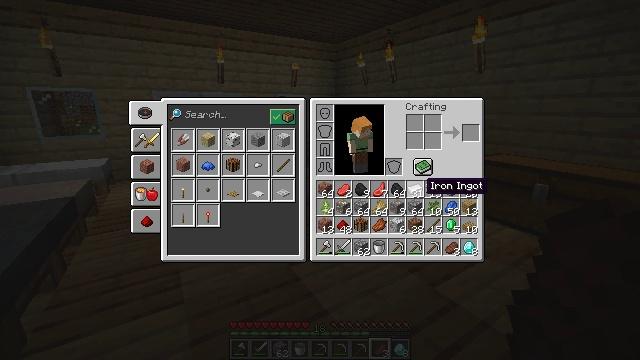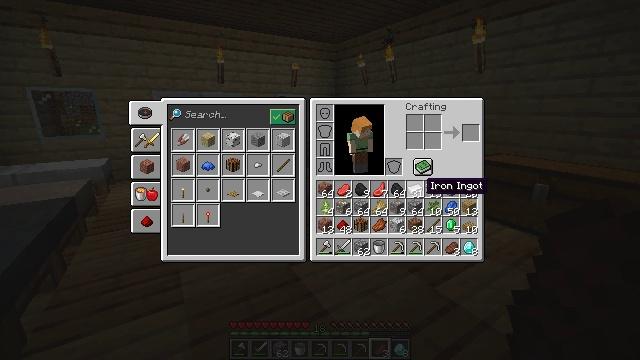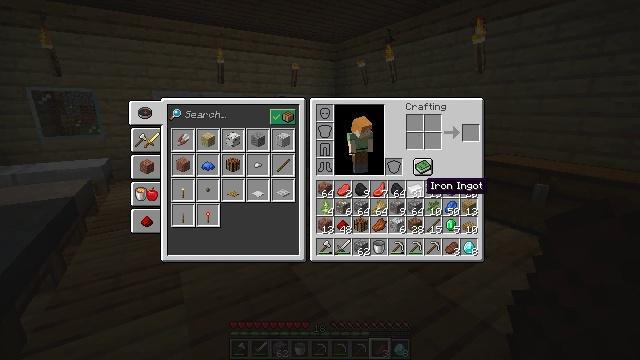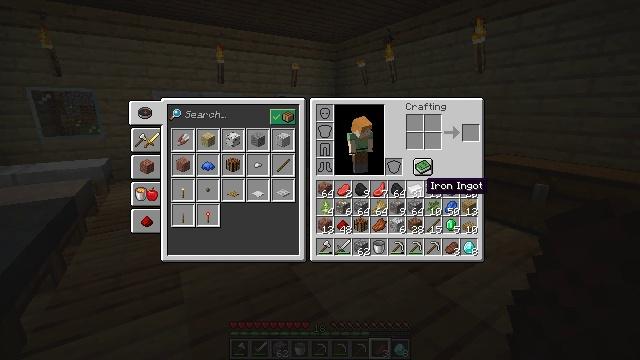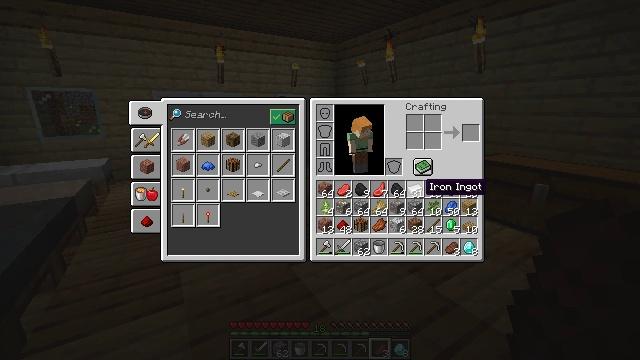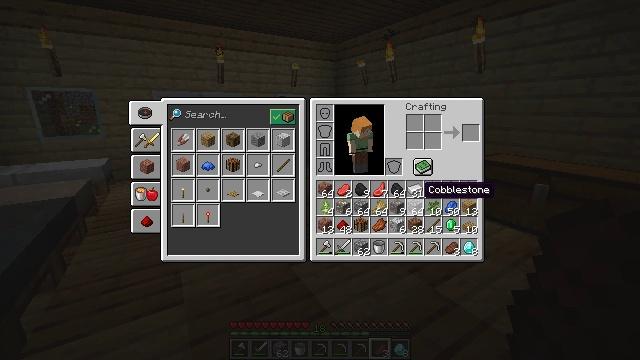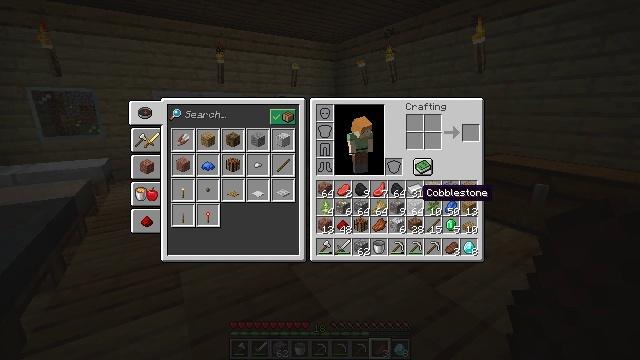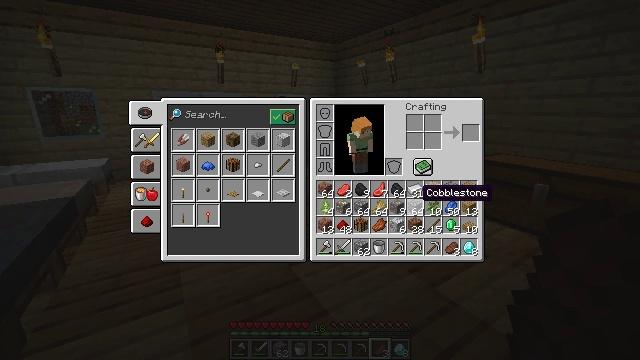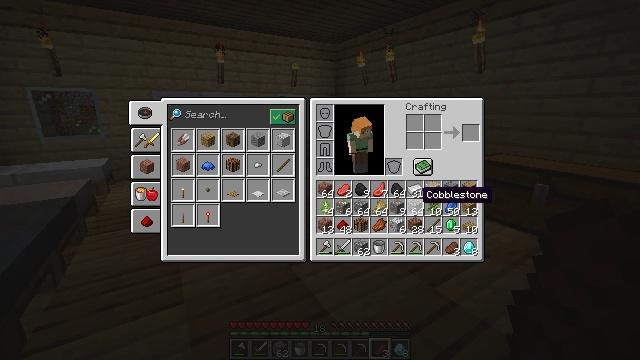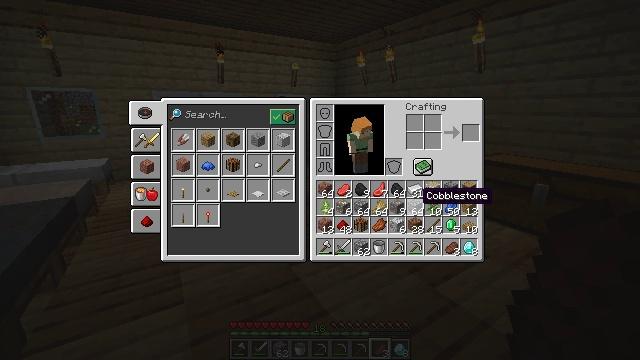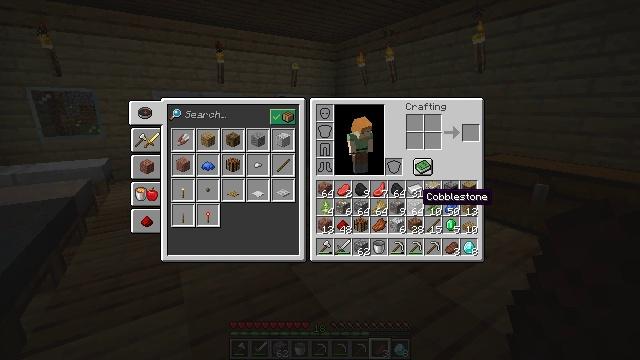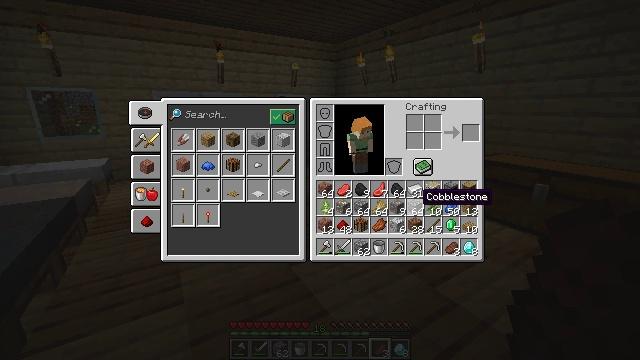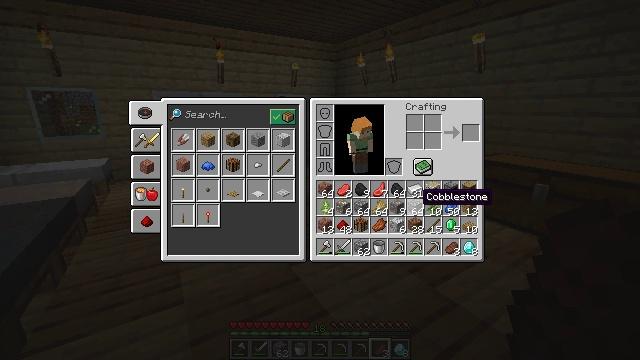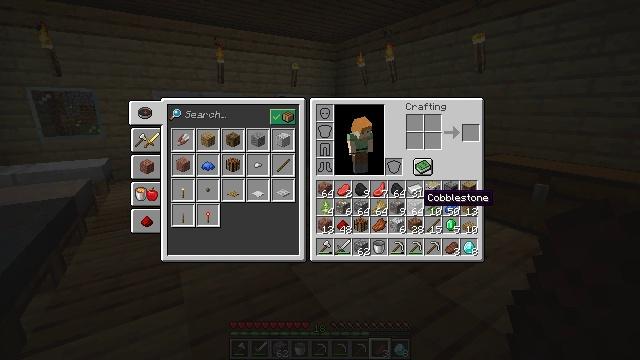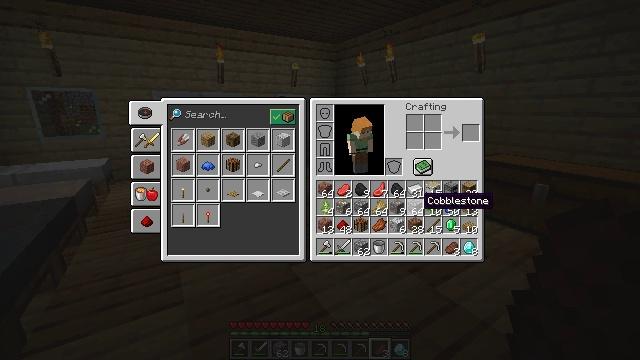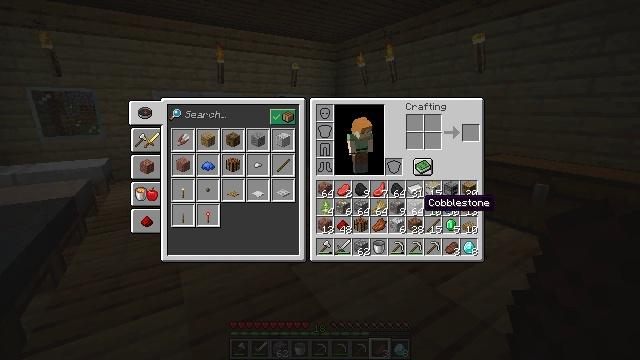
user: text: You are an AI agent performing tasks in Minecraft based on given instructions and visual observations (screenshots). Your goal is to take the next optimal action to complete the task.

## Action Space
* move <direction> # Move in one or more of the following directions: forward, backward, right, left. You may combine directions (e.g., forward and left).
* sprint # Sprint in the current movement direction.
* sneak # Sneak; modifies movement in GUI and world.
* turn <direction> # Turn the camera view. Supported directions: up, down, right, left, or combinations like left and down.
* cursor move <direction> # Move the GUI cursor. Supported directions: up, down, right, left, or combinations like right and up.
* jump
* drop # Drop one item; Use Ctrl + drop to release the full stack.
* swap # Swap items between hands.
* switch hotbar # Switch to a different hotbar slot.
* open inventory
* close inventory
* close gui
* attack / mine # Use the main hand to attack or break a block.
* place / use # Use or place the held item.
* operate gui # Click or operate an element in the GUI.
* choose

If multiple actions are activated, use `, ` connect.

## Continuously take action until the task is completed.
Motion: motion action
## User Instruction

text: Remove a cooked beef from the inventory.
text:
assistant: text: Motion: no_op
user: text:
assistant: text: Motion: no_op
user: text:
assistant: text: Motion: no_op
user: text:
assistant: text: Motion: no_op
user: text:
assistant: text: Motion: no_op
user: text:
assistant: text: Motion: no_op
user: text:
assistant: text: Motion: no_op
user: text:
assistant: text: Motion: no_op
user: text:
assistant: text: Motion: no_op
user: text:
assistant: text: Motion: no_op
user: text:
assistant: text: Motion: no_op
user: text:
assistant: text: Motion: no_op
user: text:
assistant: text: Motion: no_op
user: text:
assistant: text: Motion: no_op
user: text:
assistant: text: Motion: no_op
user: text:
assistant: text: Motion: no_op
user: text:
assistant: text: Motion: no_op
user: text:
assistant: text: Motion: no_op
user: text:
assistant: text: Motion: no_op
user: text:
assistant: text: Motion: no_op
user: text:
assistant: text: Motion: no_op
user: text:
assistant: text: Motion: no_op
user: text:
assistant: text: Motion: no_op
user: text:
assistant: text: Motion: no_op
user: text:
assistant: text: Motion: no_op
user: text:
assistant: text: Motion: no_op
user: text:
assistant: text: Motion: no_op
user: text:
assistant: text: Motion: no_op
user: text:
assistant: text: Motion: no_op
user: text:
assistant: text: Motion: no_op